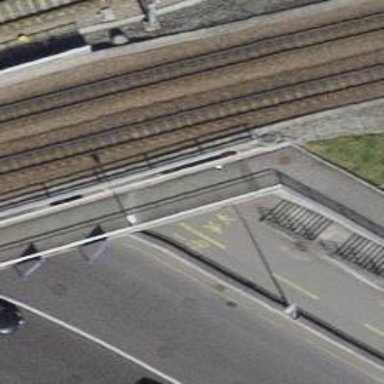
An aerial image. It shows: Narrow-gauge railway with single track. The railway is electrified with contact line.